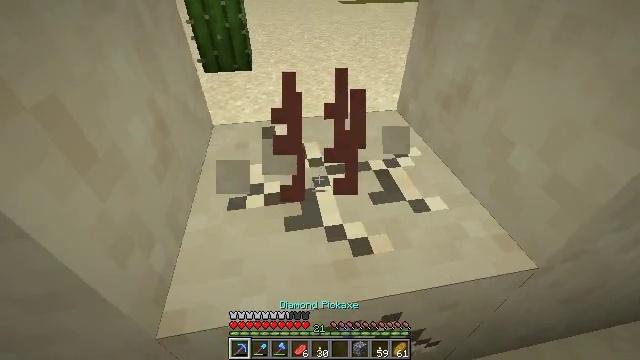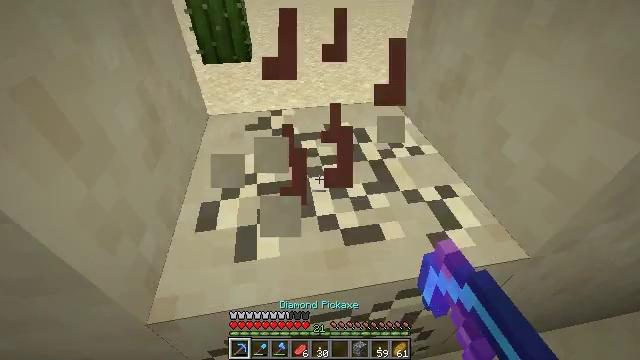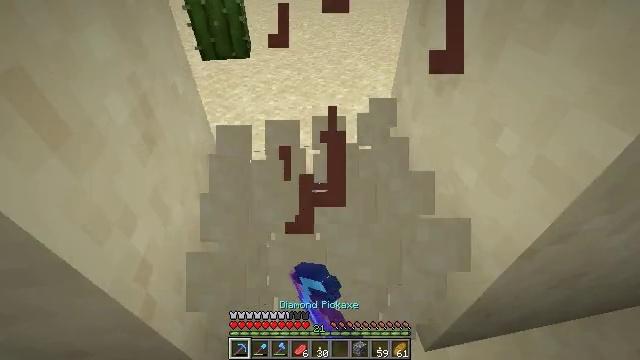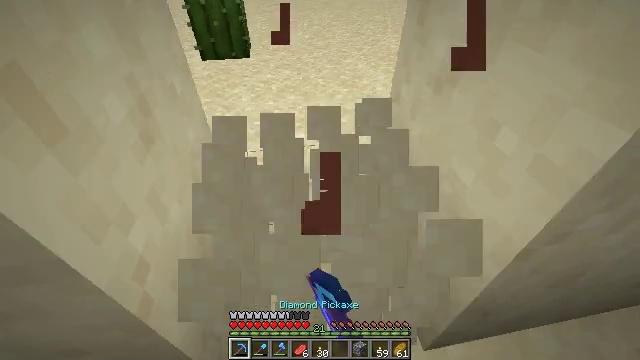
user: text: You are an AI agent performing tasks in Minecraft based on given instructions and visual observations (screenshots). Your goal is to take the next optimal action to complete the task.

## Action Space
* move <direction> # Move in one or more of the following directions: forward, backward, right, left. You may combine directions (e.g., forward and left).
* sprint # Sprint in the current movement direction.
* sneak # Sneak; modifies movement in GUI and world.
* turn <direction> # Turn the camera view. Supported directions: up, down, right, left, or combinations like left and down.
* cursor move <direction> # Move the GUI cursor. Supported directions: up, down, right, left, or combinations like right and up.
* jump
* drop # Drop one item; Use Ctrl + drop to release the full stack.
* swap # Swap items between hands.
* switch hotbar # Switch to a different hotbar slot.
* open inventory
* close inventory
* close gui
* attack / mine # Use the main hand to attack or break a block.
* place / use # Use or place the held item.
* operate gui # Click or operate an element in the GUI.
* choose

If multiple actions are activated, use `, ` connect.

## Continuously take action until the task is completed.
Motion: motion action
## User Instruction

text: Mine the potted cactus.
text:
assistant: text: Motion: turn down, attack / mine
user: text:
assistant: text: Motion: attack / mine
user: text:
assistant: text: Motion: attack / mine
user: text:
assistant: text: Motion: attack / mine